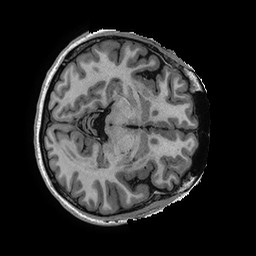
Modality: T1w
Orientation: axial
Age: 33
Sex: female
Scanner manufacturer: ge
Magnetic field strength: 3 T
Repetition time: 0.006952 s
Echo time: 0.00292 s